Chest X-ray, PA view. Patient: 37 years old, sex F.
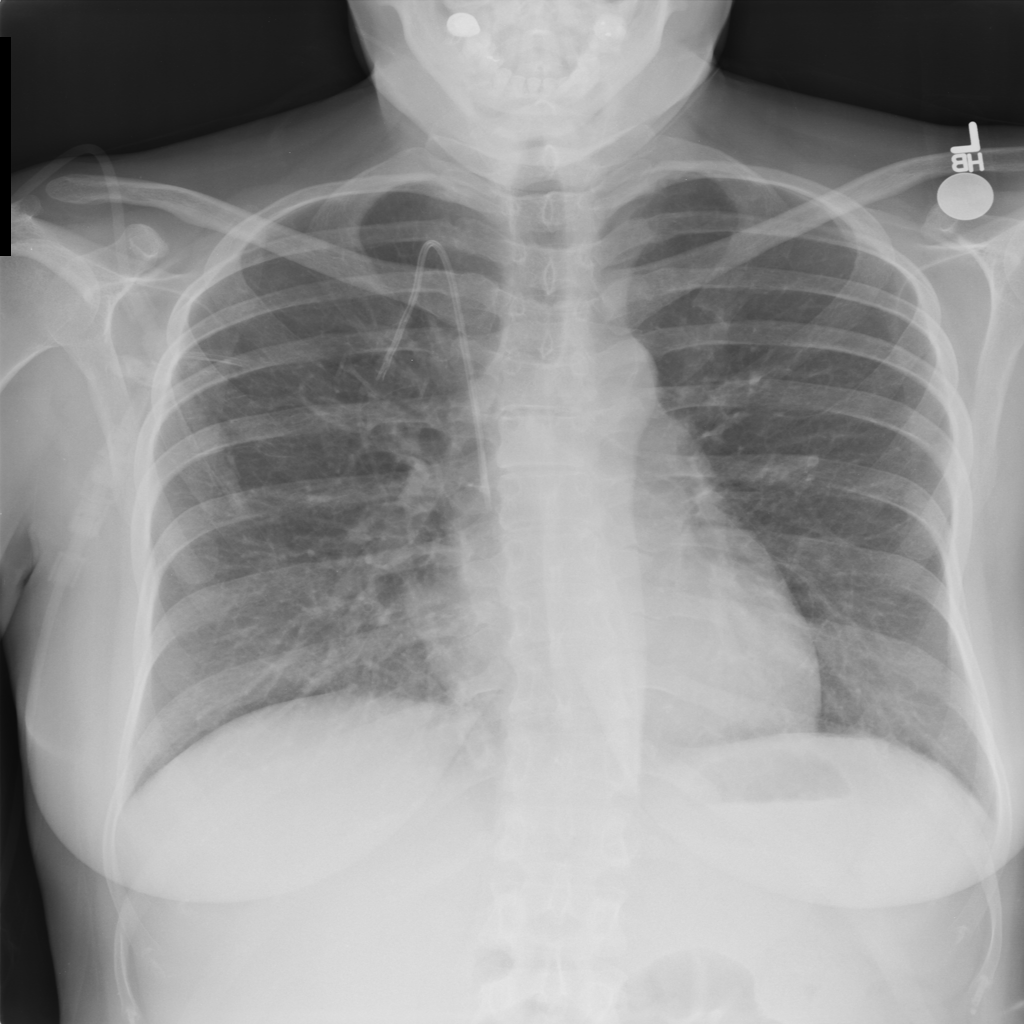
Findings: No Finding